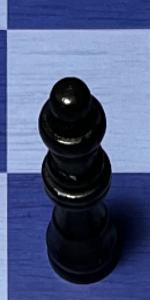
Label: Queen_Black